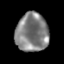
Tissue: lung
Cell type: Endothelial cells
Senescence score: 0.1692
Nuclear area (px): 1239
Mean DAPI intensity: 128.688